Field crop: maize
Growth stage: 2
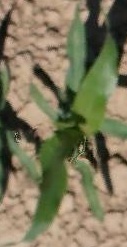
Species: maize